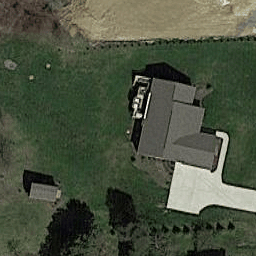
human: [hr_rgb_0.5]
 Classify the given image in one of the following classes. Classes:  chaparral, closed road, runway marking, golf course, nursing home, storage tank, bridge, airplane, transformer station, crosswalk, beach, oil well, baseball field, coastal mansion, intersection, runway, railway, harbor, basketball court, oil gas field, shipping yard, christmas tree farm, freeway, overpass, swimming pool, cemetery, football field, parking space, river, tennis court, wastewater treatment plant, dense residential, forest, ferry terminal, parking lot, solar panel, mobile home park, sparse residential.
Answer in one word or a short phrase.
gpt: sparse residential